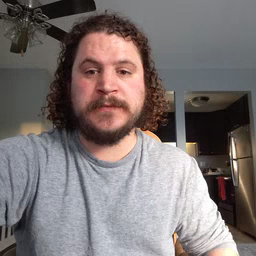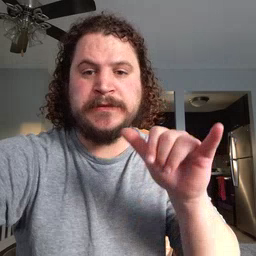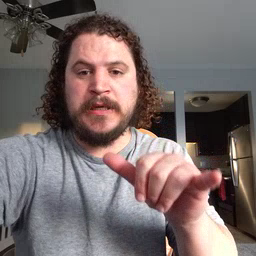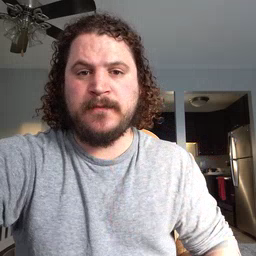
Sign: stay